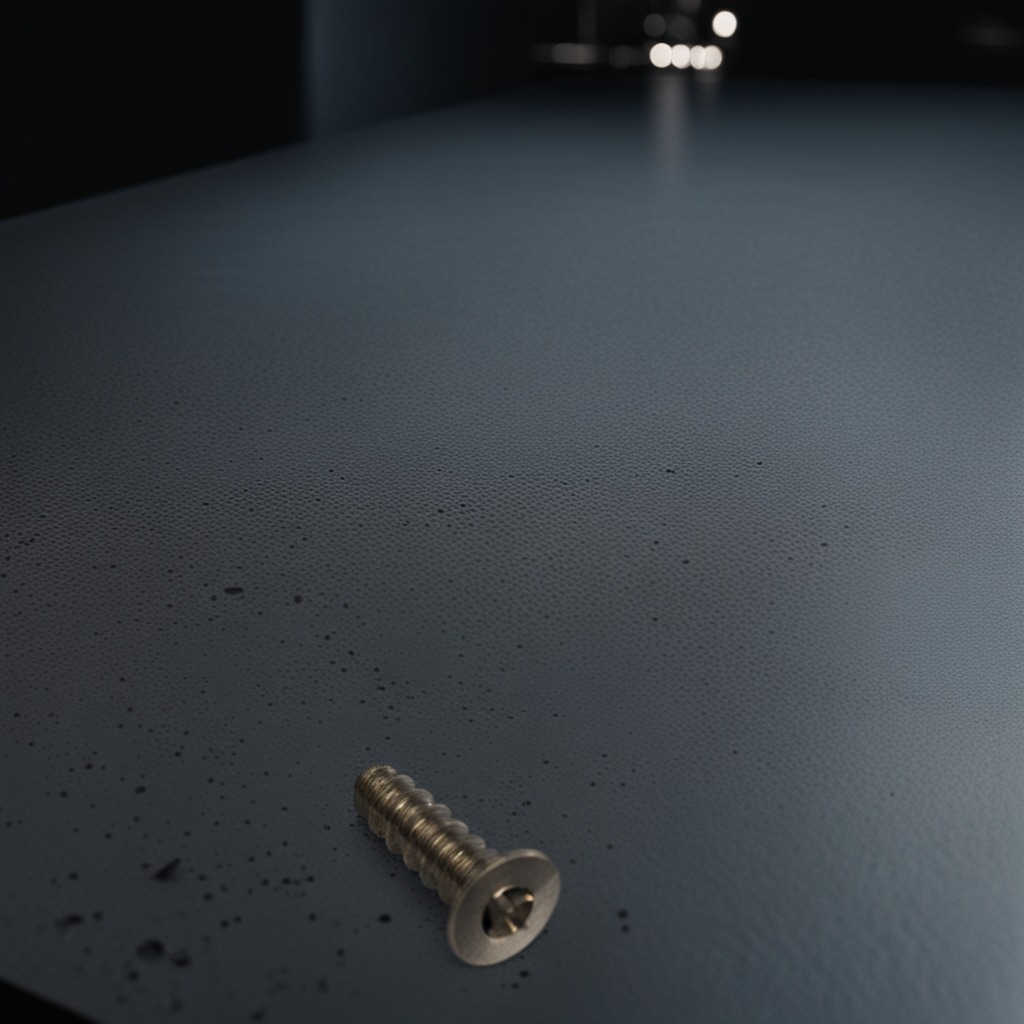
A metal screw lies on the clean granite table inside a workshop at night dim ambient light soft shadows worn but